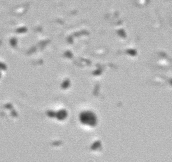
Label: Phaeocystis_debris